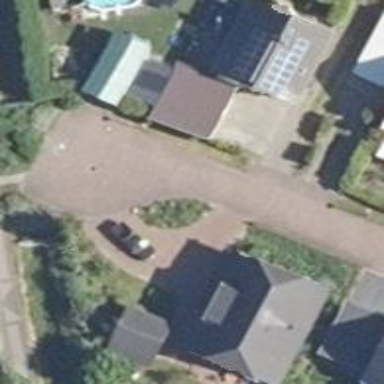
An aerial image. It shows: Living street.